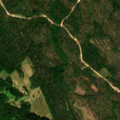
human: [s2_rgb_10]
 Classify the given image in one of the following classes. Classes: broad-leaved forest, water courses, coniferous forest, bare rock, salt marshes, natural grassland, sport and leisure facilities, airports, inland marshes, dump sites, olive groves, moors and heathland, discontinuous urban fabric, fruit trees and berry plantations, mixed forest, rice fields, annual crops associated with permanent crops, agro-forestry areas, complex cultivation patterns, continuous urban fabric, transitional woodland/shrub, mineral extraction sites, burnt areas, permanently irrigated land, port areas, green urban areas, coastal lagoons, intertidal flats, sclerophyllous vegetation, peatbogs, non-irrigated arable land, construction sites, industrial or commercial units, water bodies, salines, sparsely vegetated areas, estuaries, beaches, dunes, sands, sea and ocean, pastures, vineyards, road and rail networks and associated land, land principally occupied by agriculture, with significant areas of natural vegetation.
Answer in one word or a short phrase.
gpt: coniferous forest, mixed forest